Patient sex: M
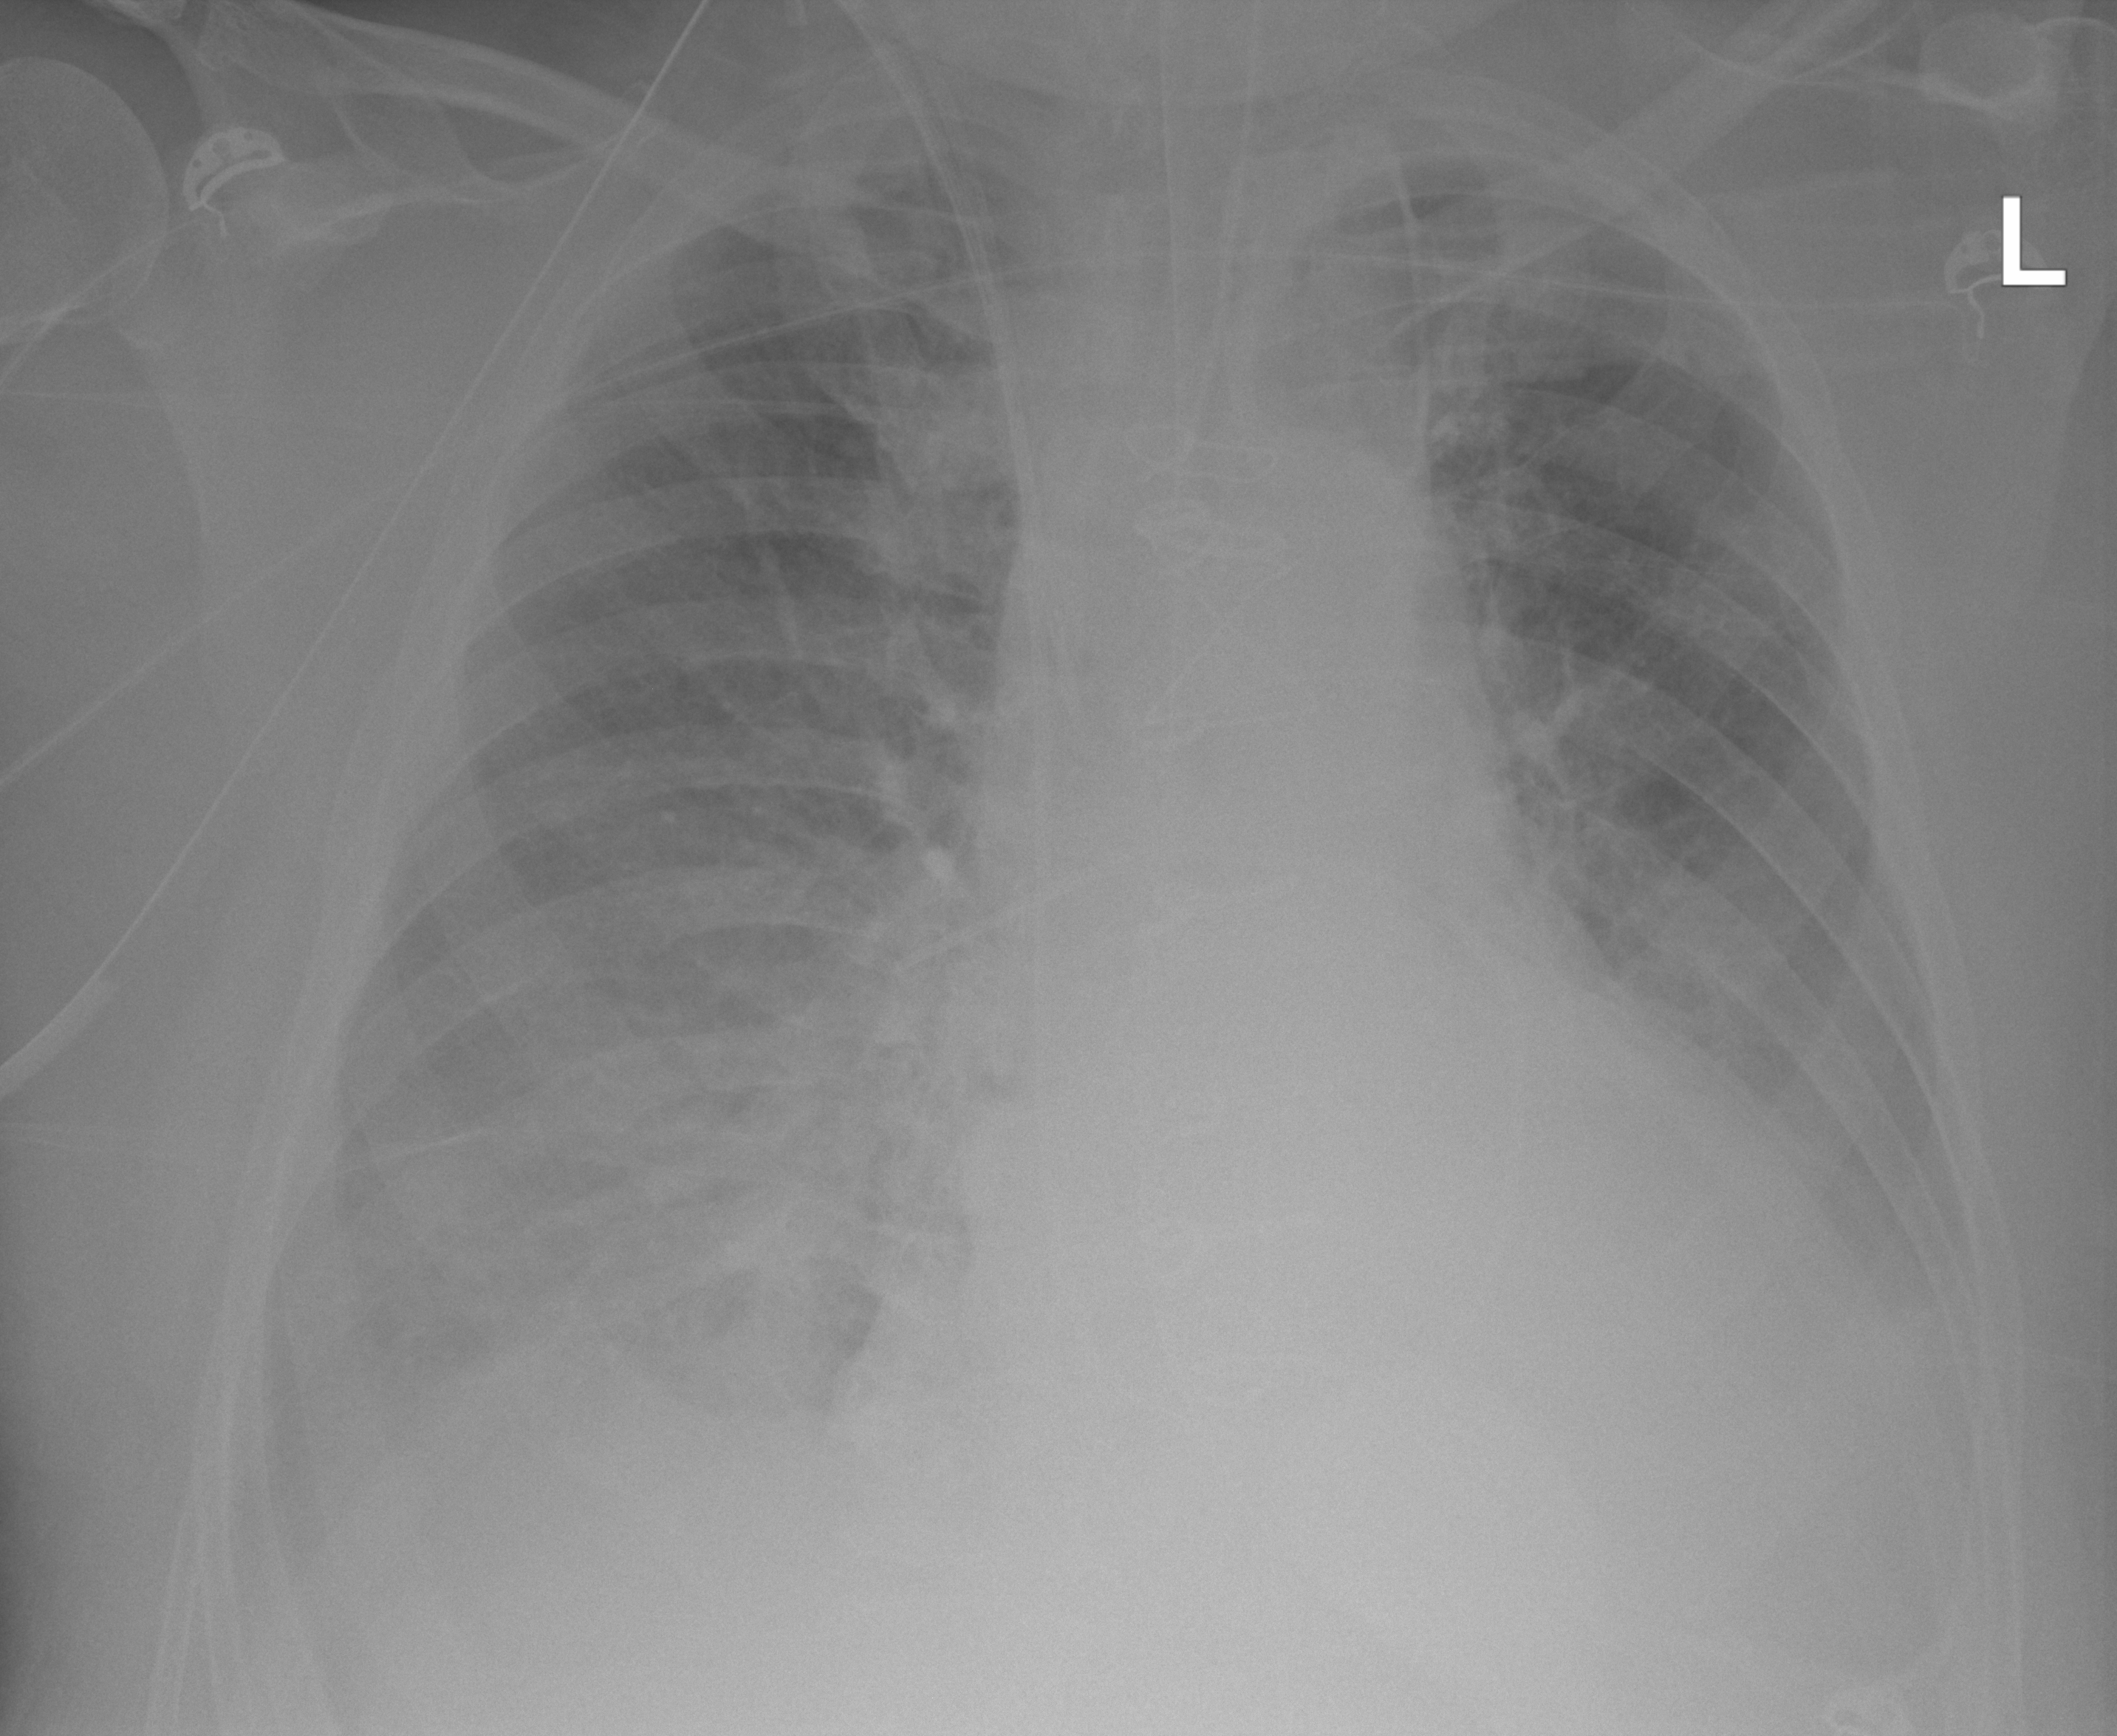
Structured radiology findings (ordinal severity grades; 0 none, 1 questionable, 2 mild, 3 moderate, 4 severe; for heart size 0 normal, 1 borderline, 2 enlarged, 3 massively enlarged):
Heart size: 2
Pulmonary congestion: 0
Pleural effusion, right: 2
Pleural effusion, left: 2
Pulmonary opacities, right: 0
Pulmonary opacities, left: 0
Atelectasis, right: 2
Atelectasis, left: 3